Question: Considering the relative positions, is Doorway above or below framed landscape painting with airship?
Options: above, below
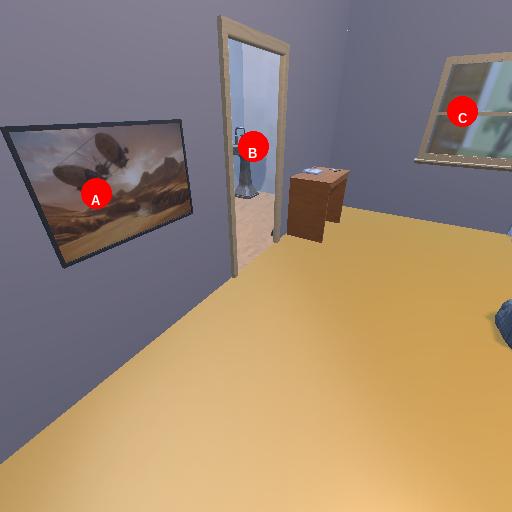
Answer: above